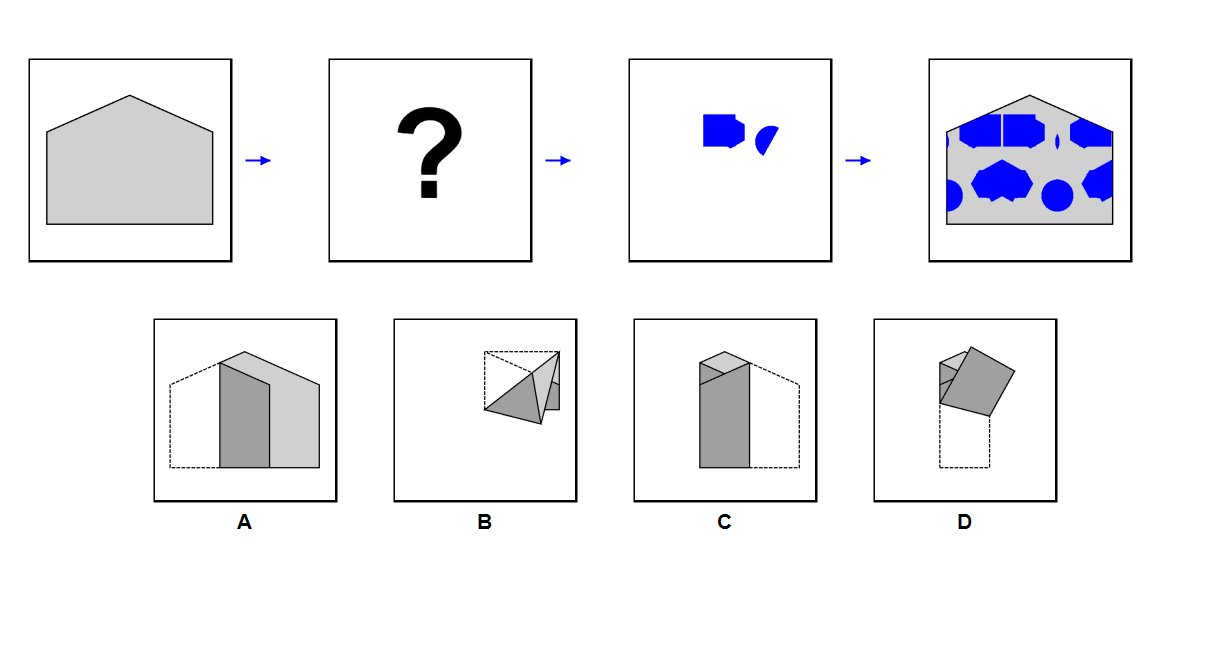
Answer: B